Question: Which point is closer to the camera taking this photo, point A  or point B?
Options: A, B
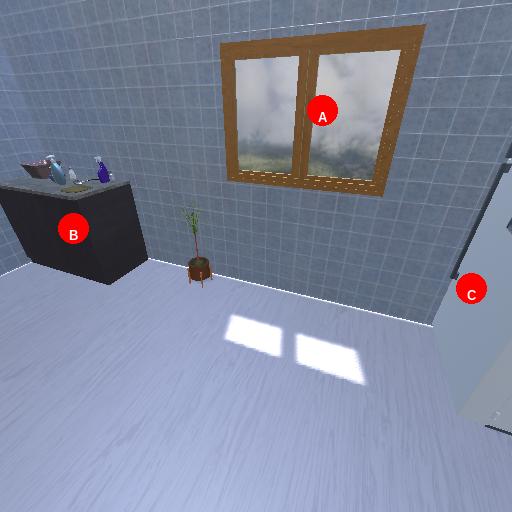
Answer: A